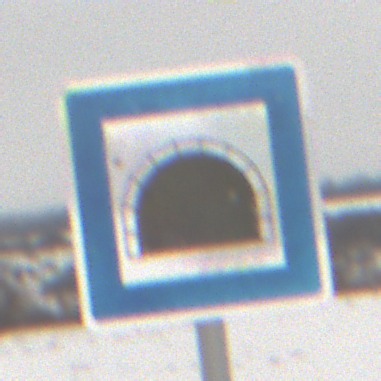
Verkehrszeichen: Tunnel
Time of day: MorningAfternoon
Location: Outdoor (Nature)
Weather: Overcast
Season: Winter
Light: Natural